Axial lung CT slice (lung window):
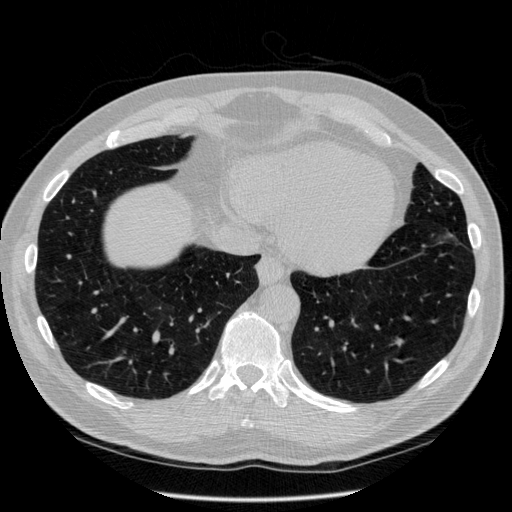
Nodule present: no